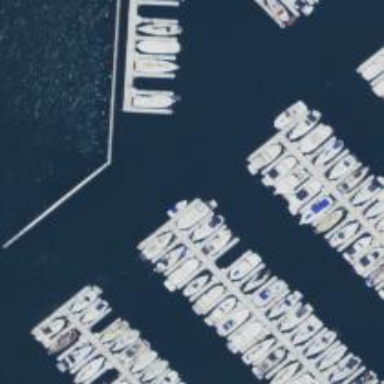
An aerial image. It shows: Man-made pier.